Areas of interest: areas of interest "Commercial service"
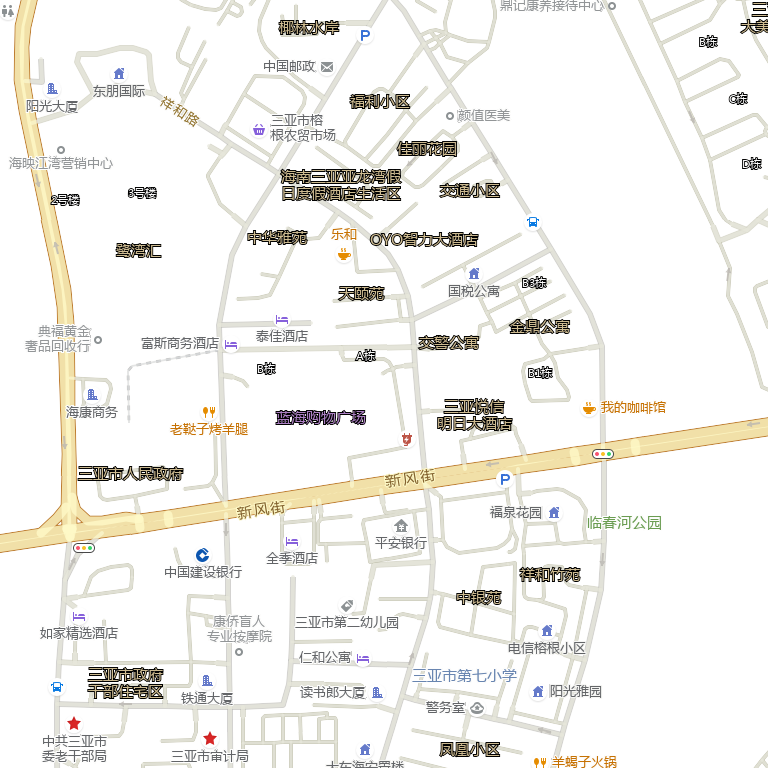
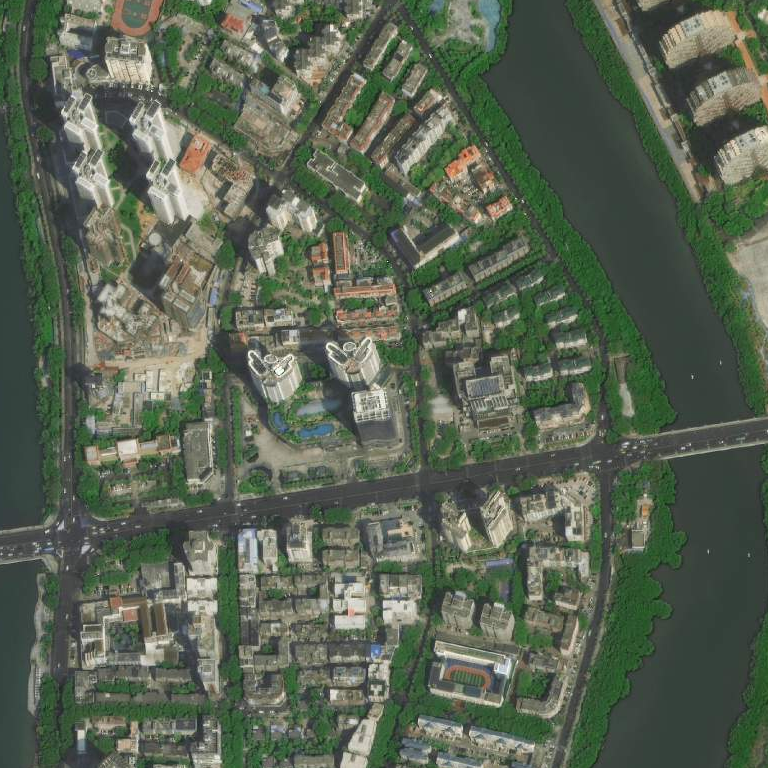